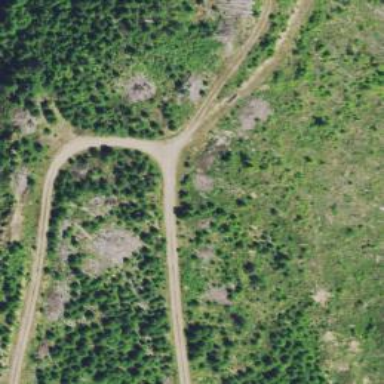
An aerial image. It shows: Simple road.